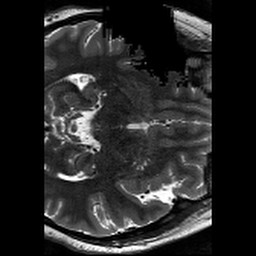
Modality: T2w
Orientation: axial